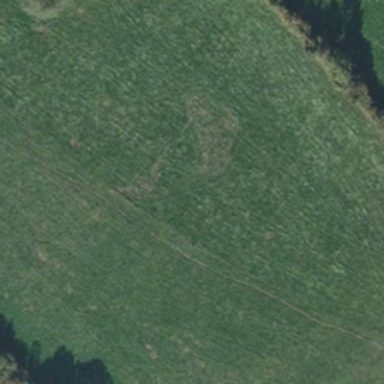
Two lines of green trees are in a piece of green meadow .